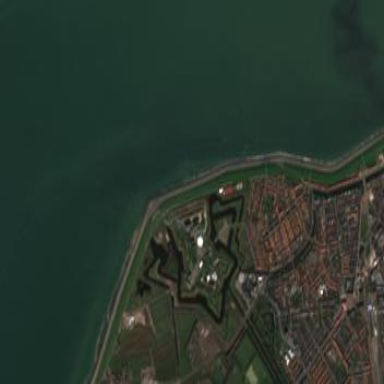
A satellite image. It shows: Historical fort.